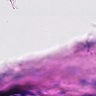
Metastatic tissue present: no